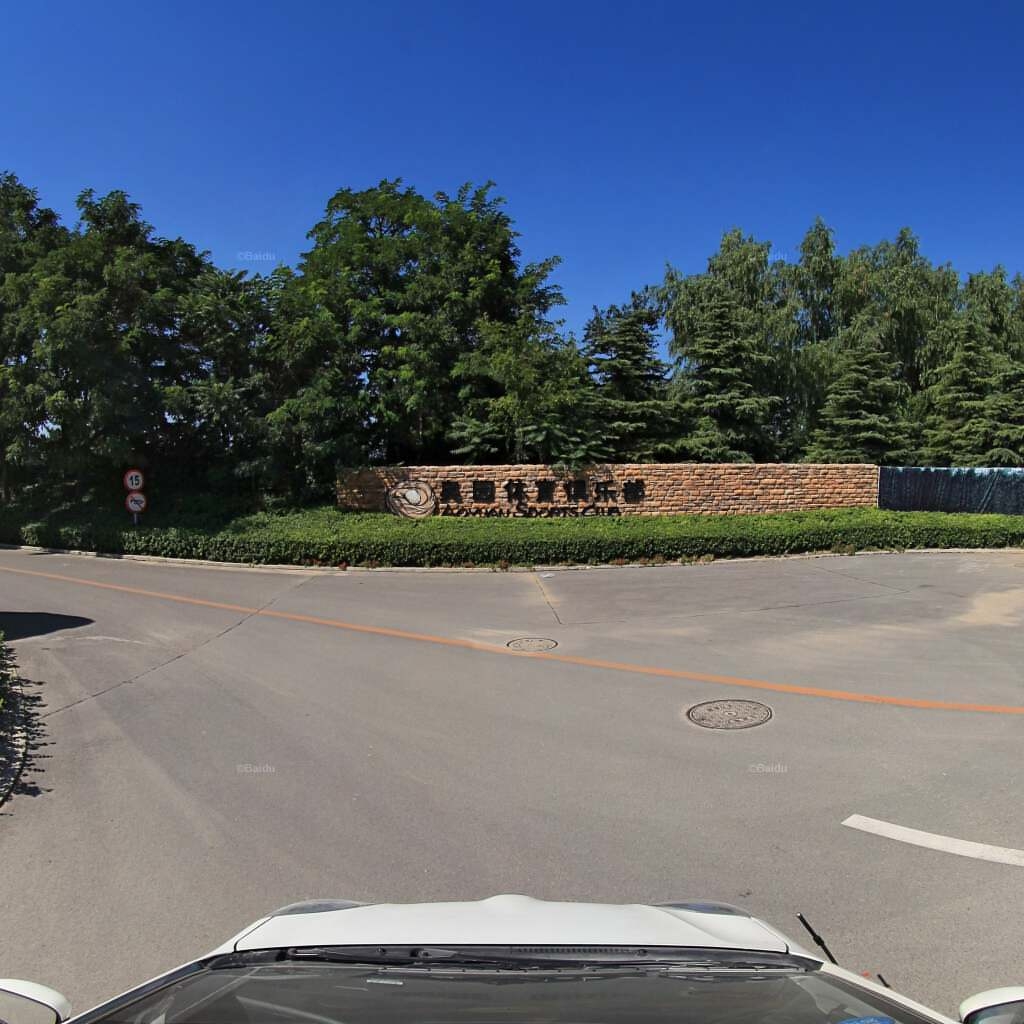
Region: Chaoyang
Road damage annotations: longitudinal crack, longitudinal crack, manhole cover, manhole cover, longitudinal crack, transverse crack